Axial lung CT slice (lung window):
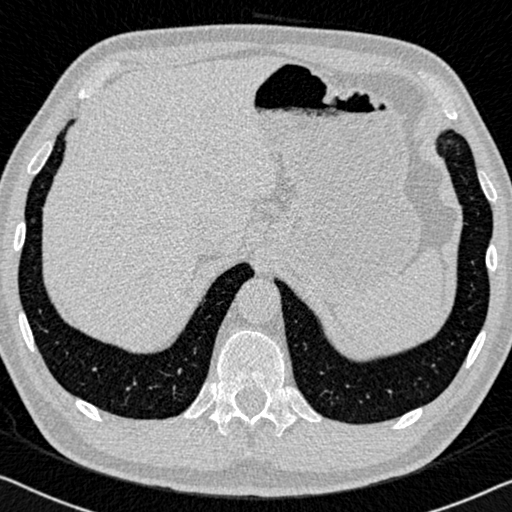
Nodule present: no